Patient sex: M
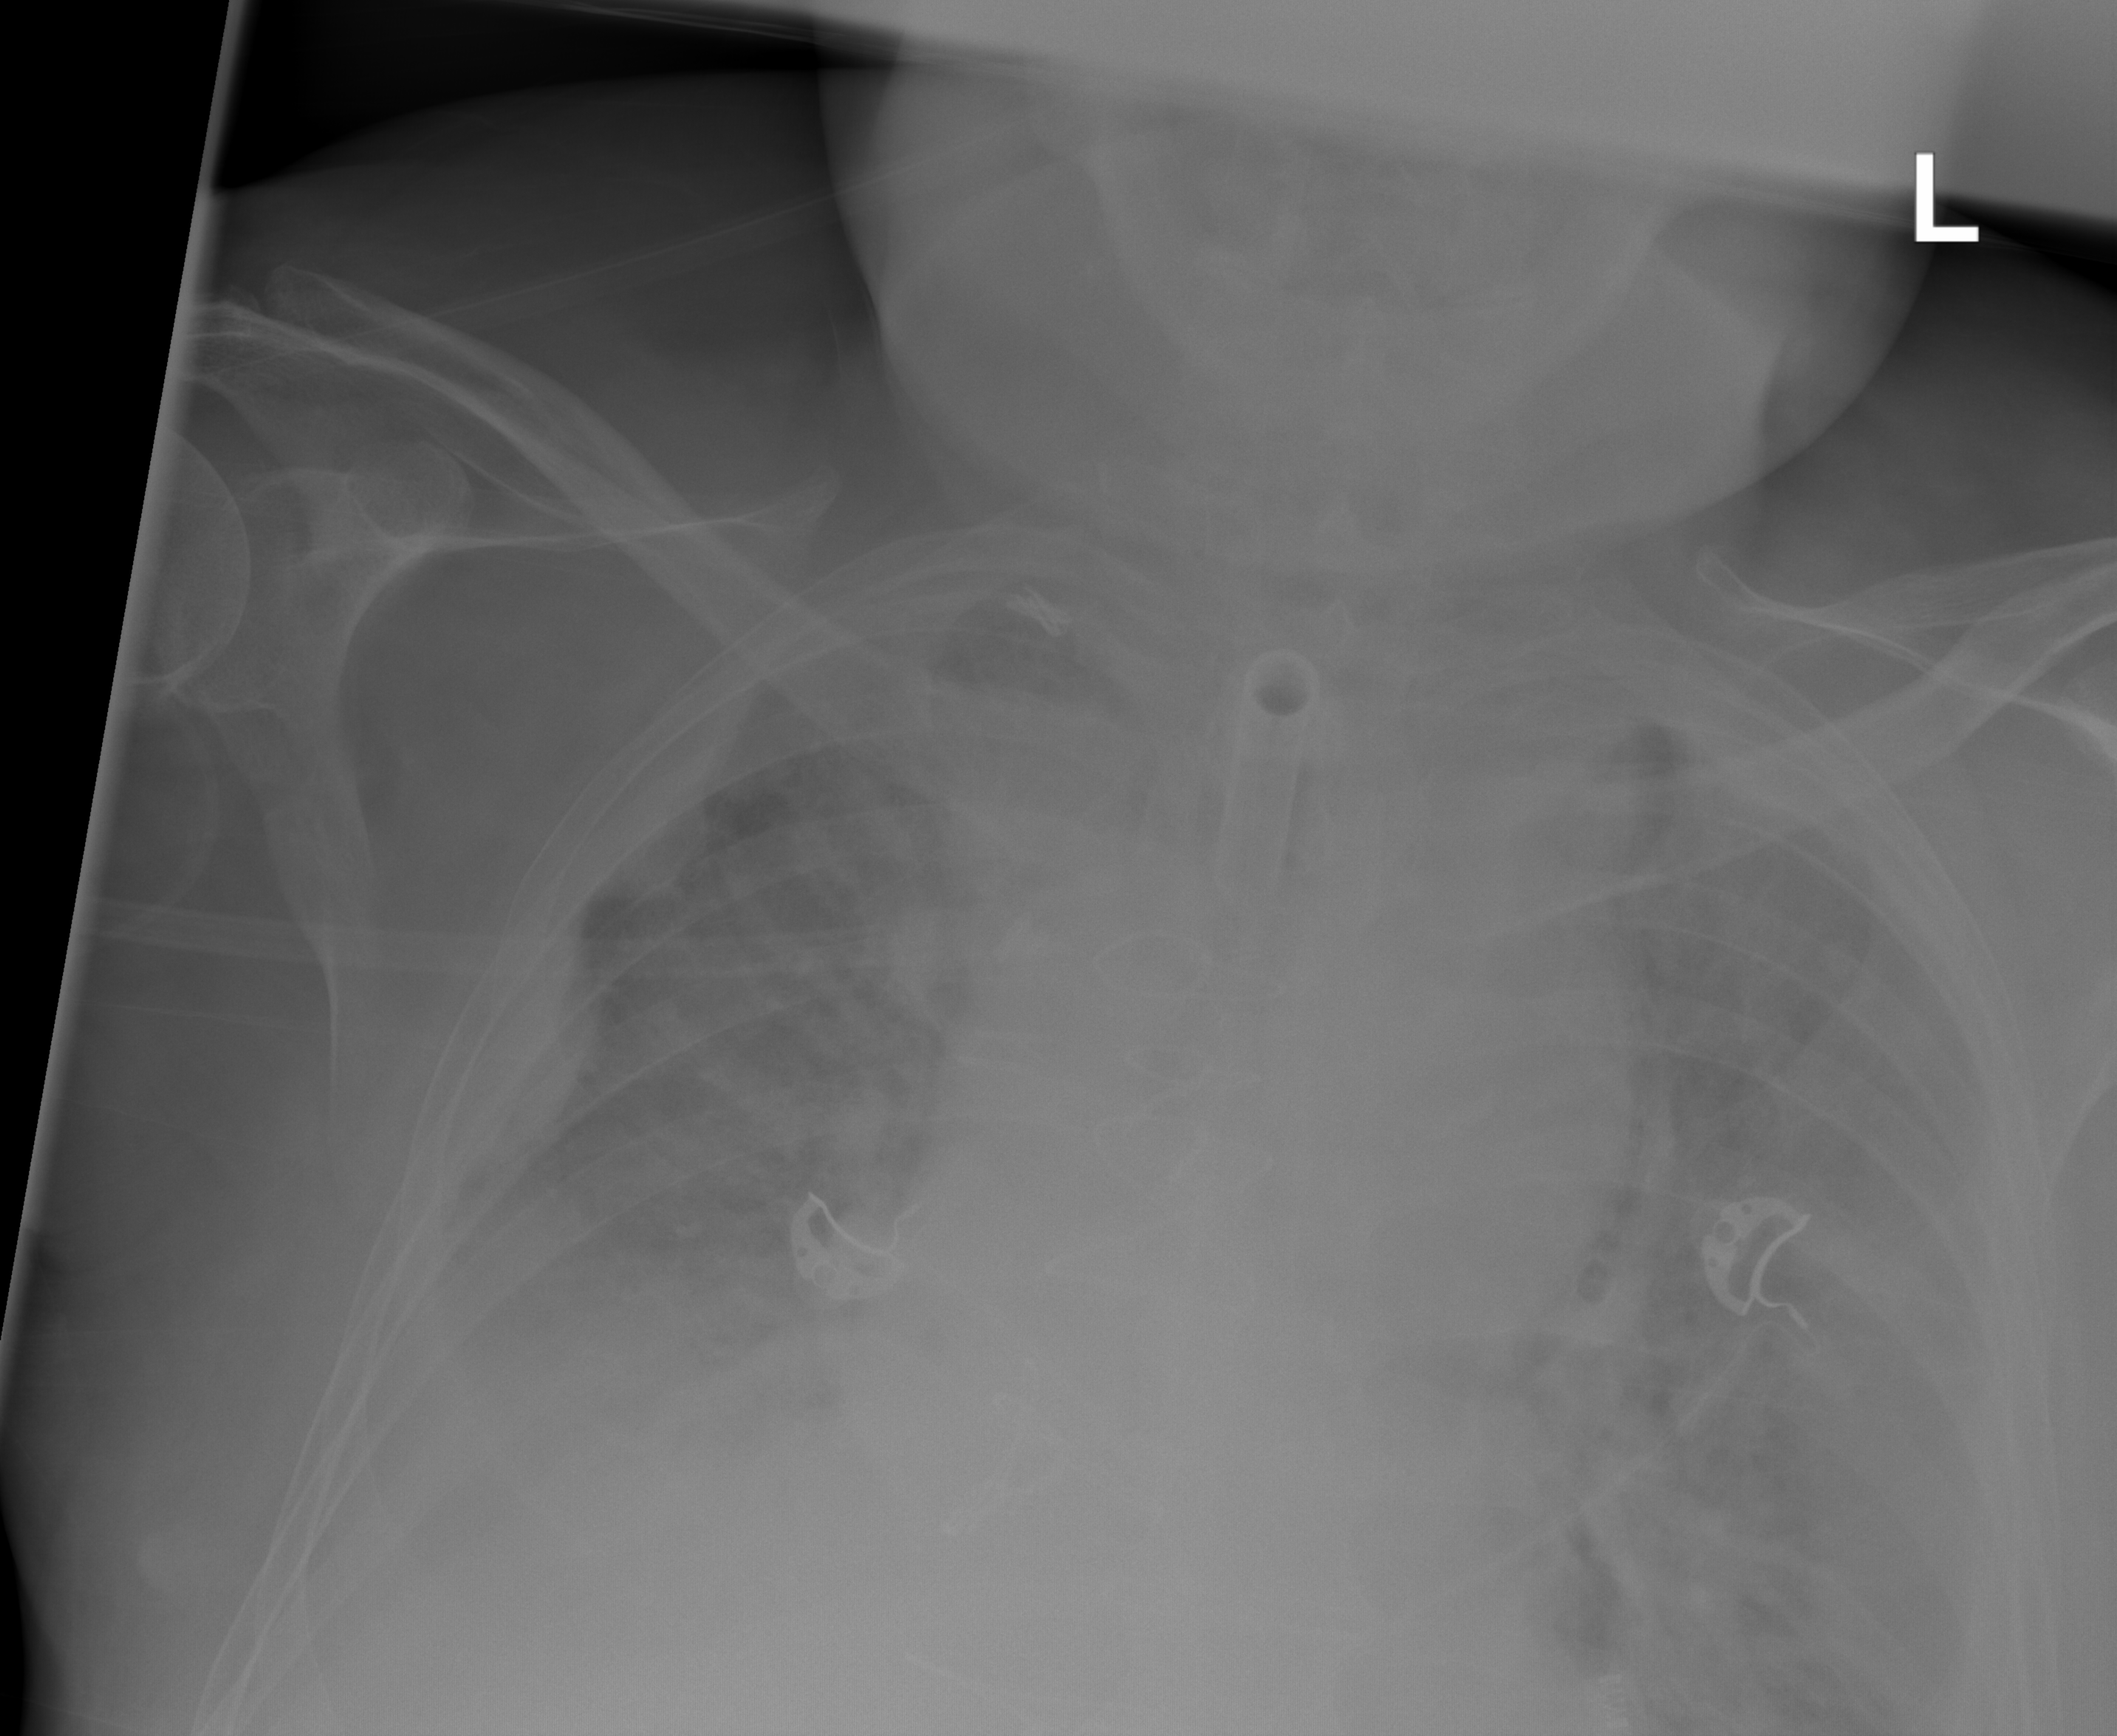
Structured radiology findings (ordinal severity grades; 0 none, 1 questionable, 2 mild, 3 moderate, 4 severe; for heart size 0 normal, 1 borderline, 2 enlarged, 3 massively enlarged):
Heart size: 1
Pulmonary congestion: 3
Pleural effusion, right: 3
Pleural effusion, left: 3
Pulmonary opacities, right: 1
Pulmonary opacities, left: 1
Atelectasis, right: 3
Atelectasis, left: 2